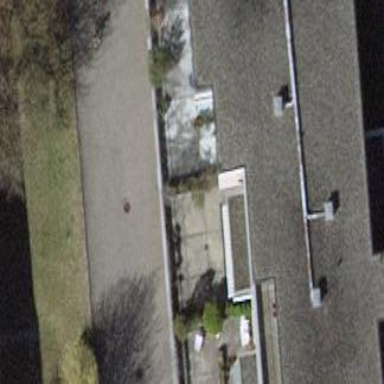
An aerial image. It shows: Flat roofed garages.